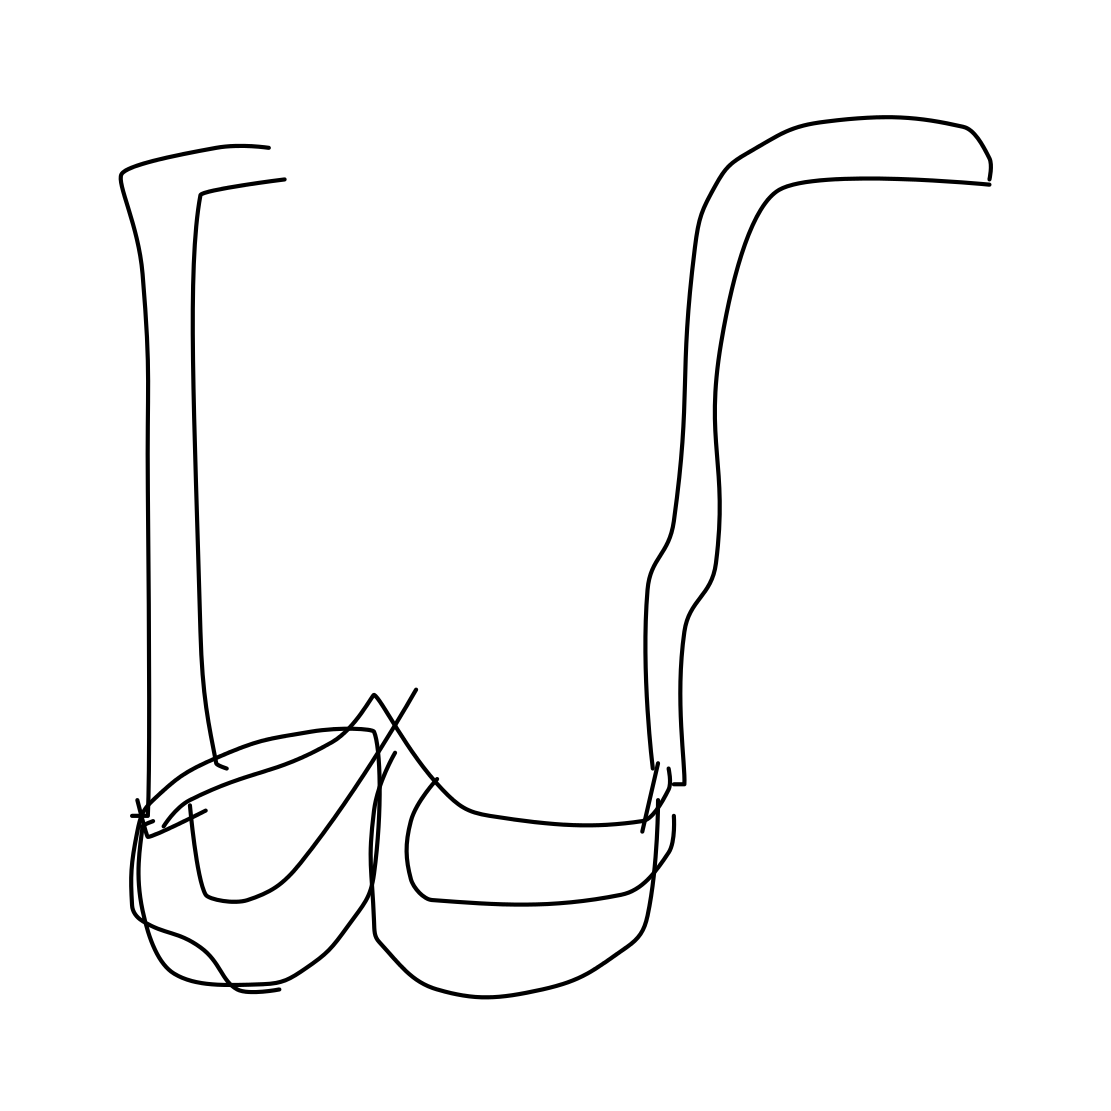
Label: eyeglasses